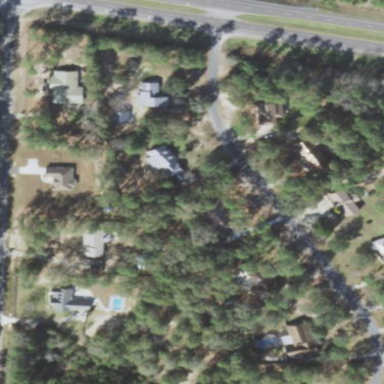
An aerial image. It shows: Residential area consisting of single-family homes.